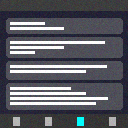
Screen state: on